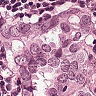
Metastatic tissue present: yes